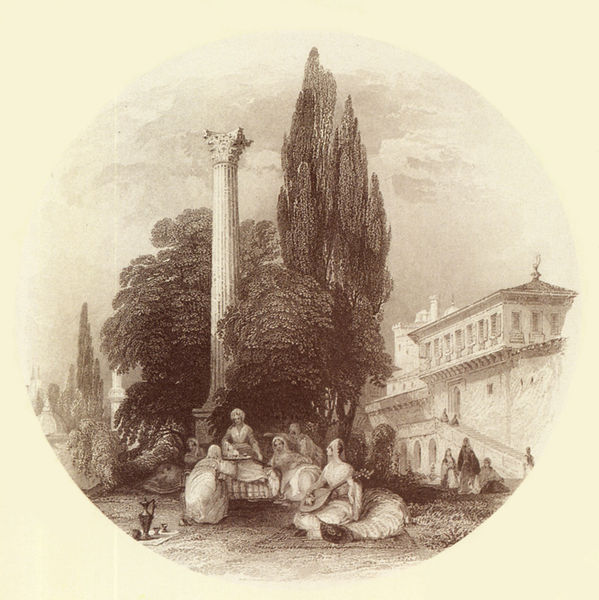
Titel: Die Gärten des Serai in Konstantinopel
Künstler: Antonio Baratta
Institution: Venedig, Biblioteca Marciana
Schlagwörter: baum, himmel, weiß, wolken, bäume, frauen, menschen, sitzen, stadt, fenster, frau, kleid, männer, schwarz, säule, zeichnung, gebäude, haus, park, schloss, fest, dienerin, busch, boden, instrumente, musik, oval, rund, tondo, garten, kanne, krug, vase, mauer, picknick, platz, sepia, treppe, architecture, audience, column, gathering, people, stairs, steps, white, women, bench, black, carpet, dress, group, lace, ladies, old, seated, table, tea, windows, woman, draussen, musizieren, print, aufgang, brown, staircase, liegend, geschlossen, gefäß, antike, palast, rückenfigur, stich, kapitell, singen, greek, roman, sky, tree, building, landscape, nature, tower, trees, spain, tempel, laute, grass, plants, drawing, maria, korinthisch, frame, ruin, ruins, scene, marble, italy, outside, riss, music, diorama, temple, kolumne, buildings, lawn, ground, müll, bush, outdoors, stylized, pillar, cups, freiluft, globe, outdoor, báume, round, jug, drink, turm, greece, mythologie, guitar, kind, lute, picnic, capital, scenery, banjo, frauen sitzen, vintage, musim, denkmal, laidies, sepie, plantane, playing music, carave, колонна, пейзаж, гравюра, літографія